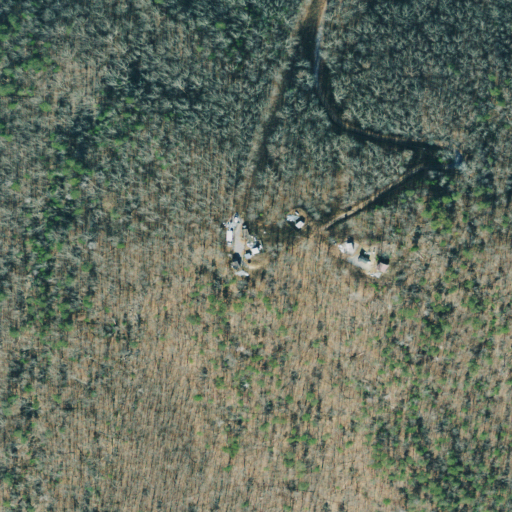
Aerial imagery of mountain in Georgia named Dug Mountain containing deciduous forest, open development, and mixed forest